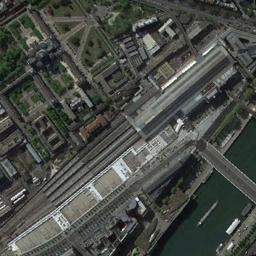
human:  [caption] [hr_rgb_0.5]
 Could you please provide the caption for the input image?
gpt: There are many buildings beside the railway station .

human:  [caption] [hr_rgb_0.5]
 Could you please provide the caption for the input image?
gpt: The railway station has some railways, Trains and a big building and a river is next to the railway station .

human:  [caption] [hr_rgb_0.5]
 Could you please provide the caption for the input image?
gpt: The railway station is between some buildings and river .

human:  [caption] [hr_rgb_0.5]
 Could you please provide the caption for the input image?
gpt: There is a fully equipped railway station in the city .

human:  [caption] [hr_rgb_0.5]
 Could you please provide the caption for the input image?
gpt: There are some buildings and a green river beside the railway station .